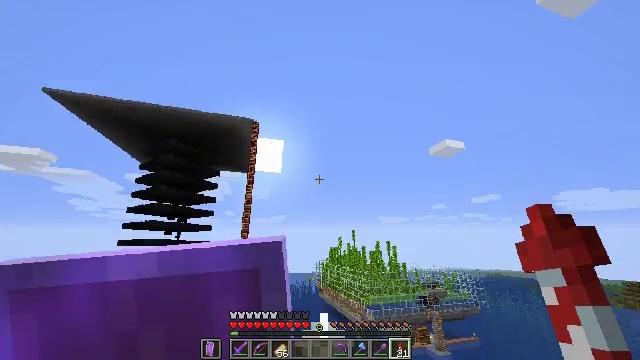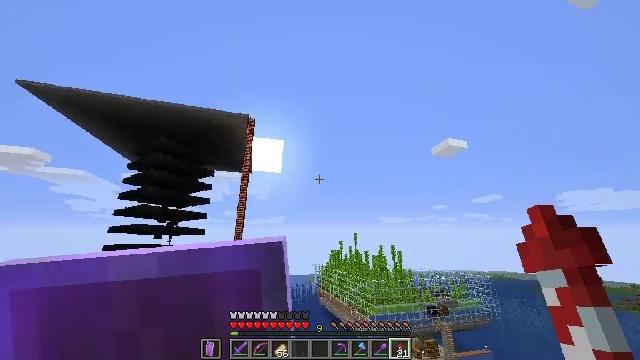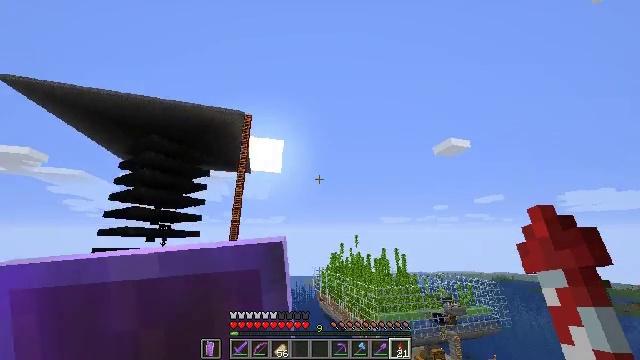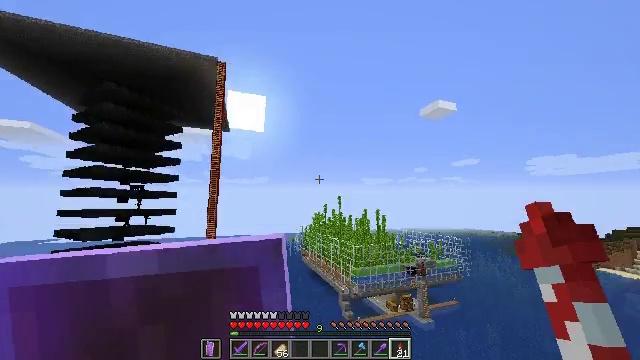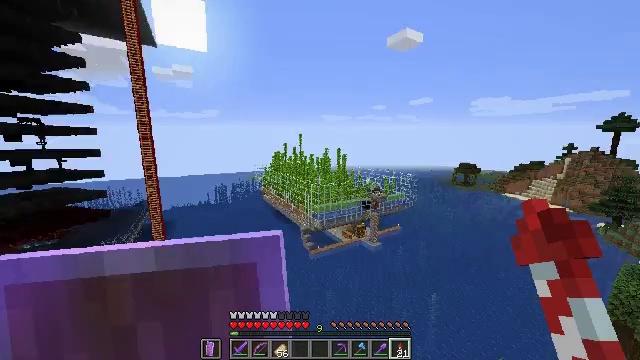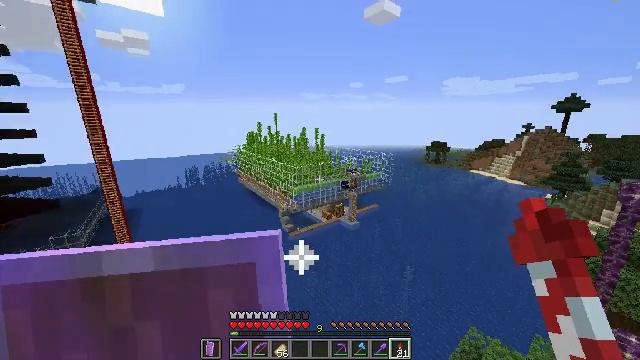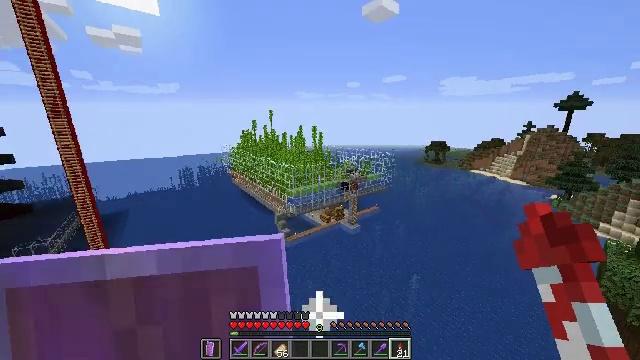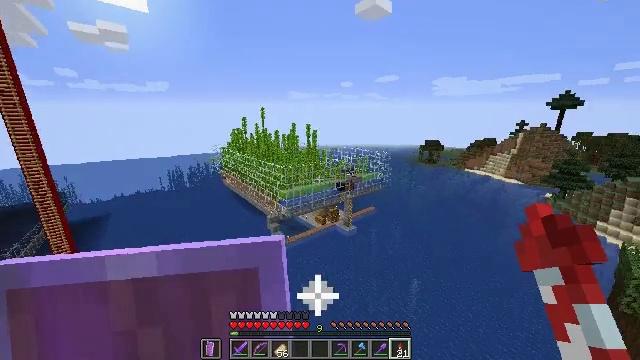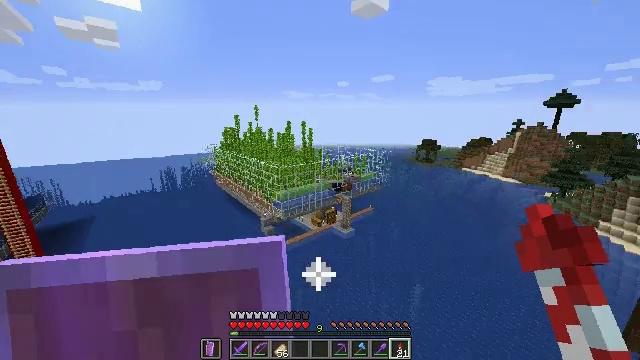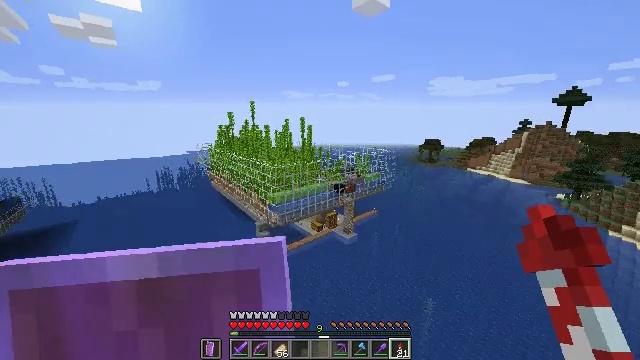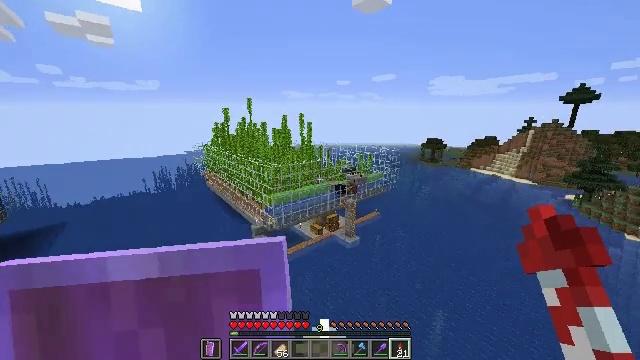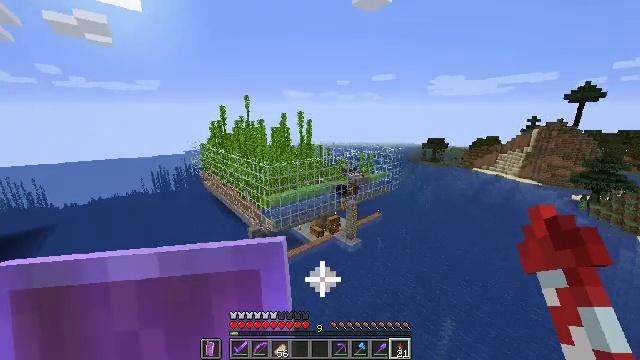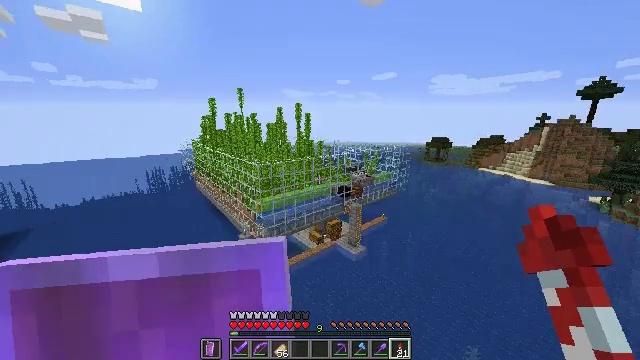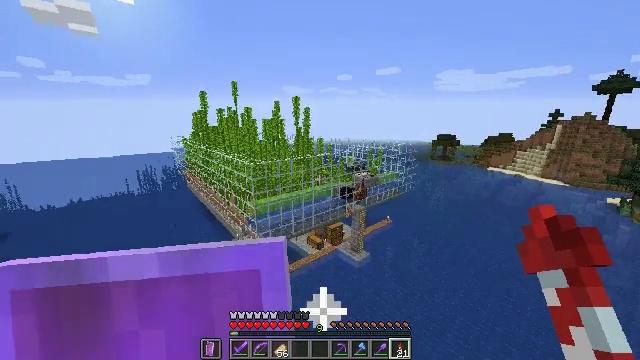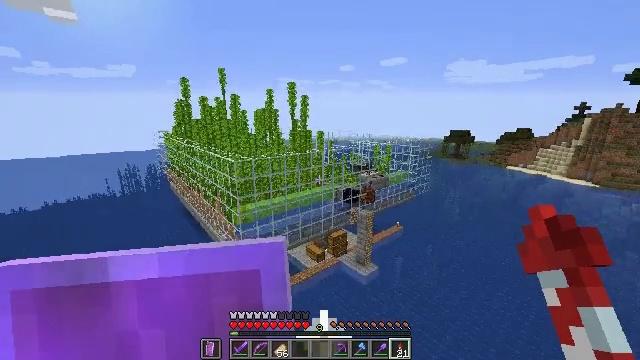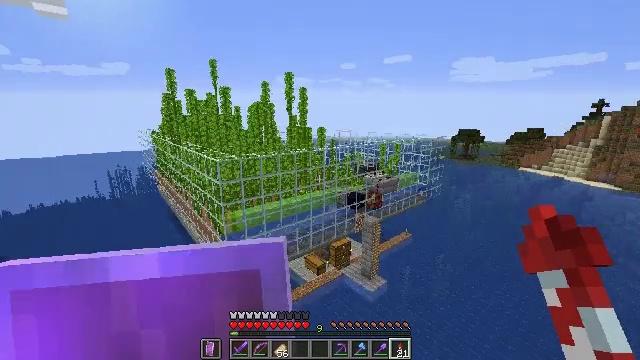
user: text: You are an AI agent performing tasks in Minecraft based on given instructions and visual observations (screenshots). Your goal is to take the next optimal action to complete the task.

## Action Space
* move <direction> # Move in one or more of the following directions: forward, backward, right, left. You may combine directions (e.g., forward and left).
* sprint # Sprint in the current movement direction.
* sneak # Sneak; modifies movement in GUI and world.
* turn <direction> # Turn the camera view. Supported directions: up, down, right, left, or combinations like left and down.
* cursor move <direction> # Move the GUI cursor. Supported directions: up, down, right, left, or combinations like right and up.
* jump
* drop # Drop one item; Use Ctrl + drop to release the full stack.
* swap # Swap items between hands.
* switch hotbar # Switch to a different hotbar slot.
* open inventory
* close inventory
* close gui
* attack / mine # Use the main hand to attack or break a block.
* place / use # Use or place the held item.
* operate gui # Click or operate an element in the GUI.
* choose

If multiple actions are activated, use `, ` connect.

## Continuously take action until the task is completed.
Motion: motion action
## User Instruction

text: Collect the spruce trapdoor from its position.
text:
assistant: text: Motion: move forward, sprint
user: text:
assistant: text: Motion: move forward, sprint
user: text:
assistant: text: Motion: move forward, sprint, turn right and down
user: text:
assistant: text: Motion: move forward, sprint, turn right and down
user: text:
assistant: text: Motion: move forward, sprint, turn right and down
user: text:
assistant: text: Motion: move forward, sprint
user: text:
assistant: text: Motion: move forward, sprint, turn right
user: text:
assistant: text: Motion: move forward, sprint, turn right
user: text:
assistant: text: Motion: move forward, sprint
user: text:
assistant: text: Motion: move forward, sprint
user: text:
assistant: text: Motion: move forward, sprint
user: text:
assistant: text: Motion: no_op
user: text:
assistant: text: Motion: no_op
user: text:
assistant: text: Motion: no_op
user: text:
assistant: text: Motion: no_op
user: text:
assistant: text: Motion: turn left and up
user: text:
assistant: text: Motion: turn left and up
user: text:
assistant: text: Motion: turn left
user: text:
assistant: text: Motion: turn right and down
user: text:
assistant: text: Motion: turn right and down
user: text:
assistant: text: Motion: turn right and down
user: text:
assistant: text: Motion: turn right
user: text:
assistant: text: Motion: turn right and down
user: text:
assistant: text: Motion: turn right and down
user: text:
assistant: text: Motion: turn right and down
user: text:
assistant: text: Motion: turn left
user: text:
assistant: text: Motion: turn left
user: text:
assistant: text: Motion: turn left
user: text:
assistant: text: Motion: sneak
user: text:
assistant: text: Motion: sneak